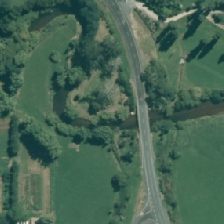
Land cover: deciduous_hardwood